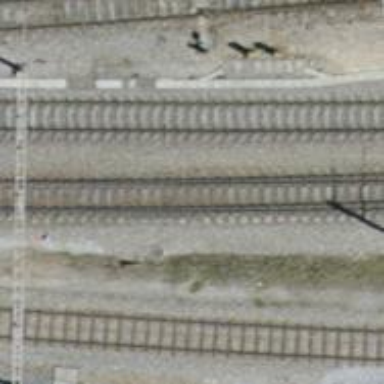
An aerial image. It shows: Railway switch.